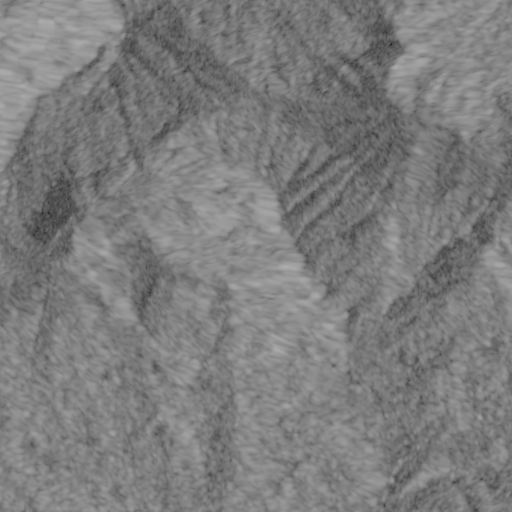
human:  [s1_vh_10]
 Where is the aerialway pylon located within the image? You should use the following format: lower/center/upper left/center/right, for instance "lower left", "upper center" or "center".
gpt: The aerialway pylon is located in the center right of the image.
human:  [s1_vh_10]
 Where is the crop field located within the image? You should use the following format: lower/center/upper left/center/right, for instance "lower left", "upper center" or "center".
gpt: The crop field is located in the lower right of the image.
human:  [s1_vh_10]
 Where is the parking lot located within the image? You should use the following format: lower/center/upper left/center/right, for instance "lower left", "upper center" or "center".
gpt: The parking lot is located in the lower right of the image.
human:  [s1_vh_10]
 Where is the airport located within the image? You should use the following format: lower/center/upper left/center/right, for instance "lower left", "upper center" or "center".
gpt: There is no airport in the image.

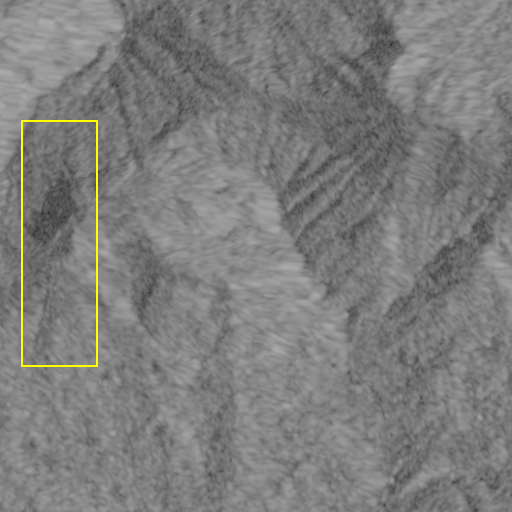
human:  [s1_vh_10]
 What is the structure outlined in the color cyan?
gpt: There is no cyan outline.
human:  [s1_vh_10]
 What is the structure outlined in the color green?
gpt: There is no structure outlined in green.